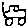
Label: car